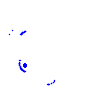
Particle: proton